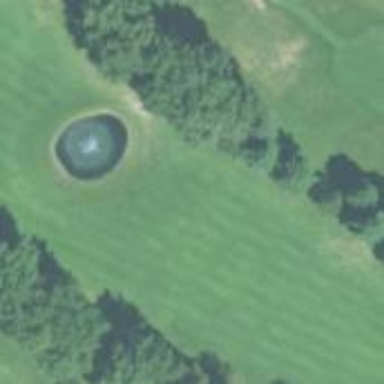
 with lush green grass covering the ground."